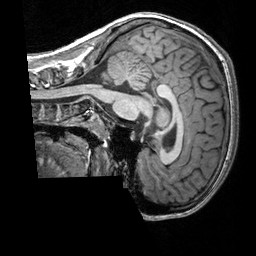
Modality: T1w
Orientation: sagittal
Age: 20
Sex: male
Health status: healthy
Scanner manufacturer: siemens
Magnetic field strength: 3 T
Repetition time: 2.3 s
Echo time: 0.00303 s